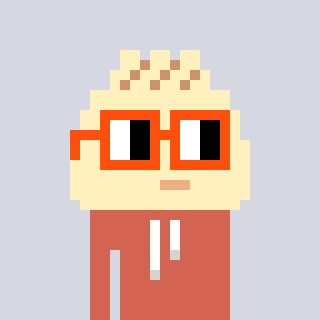
a pixel art character with square orange glasses, a porkbao-shaped head and a peachy-colored body on a cool background